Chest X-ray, AP view. Patient: 80 years old, sex M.
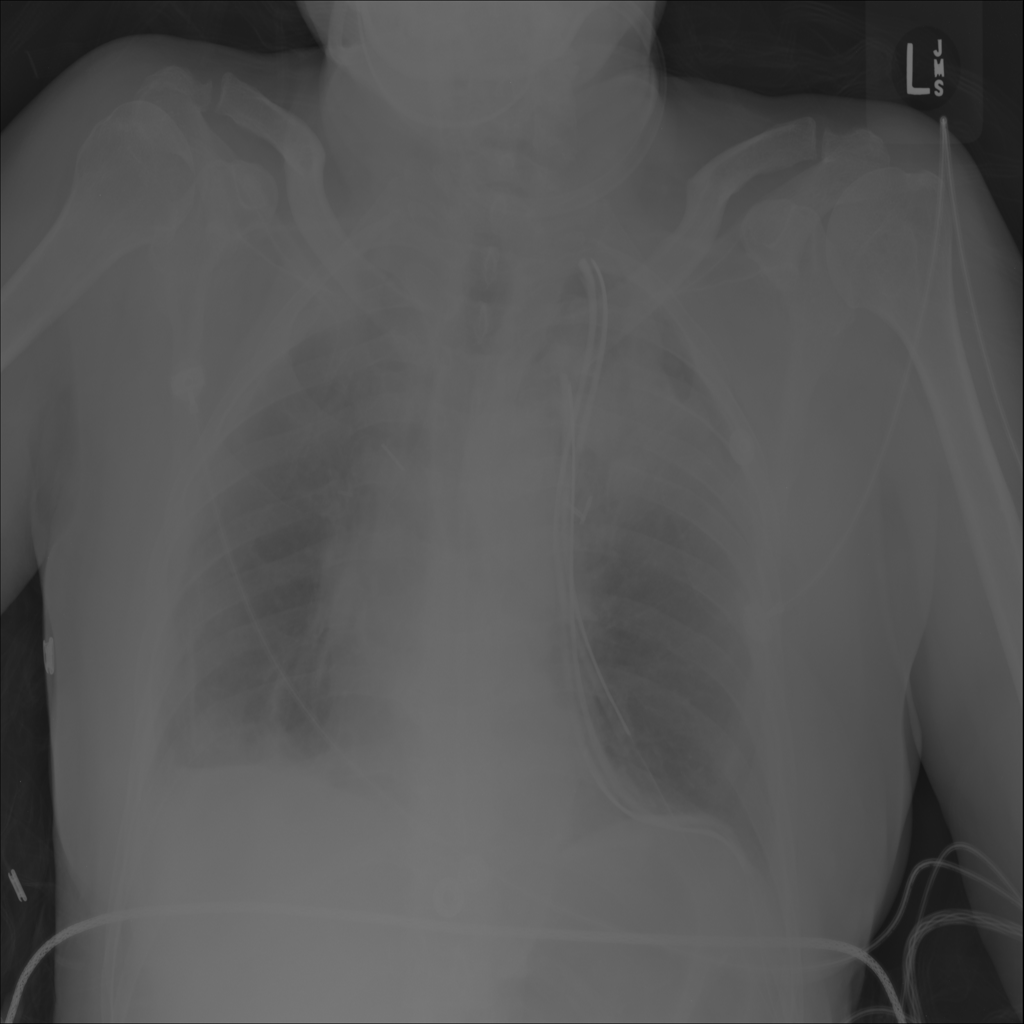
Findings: Atelectasis, Effusion, Infiltration